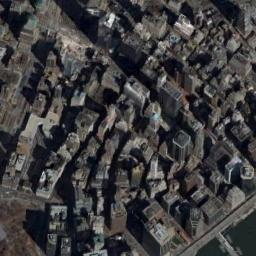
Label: commercial_area